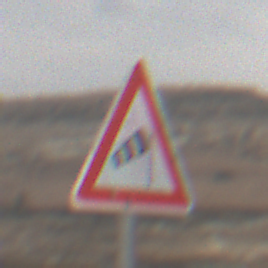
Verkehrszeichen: SeitenwindVonRechts
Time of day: MorningAfternoon
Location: Outdoor (Nature)
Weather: Overcast
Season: NotSpecified
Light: Natural